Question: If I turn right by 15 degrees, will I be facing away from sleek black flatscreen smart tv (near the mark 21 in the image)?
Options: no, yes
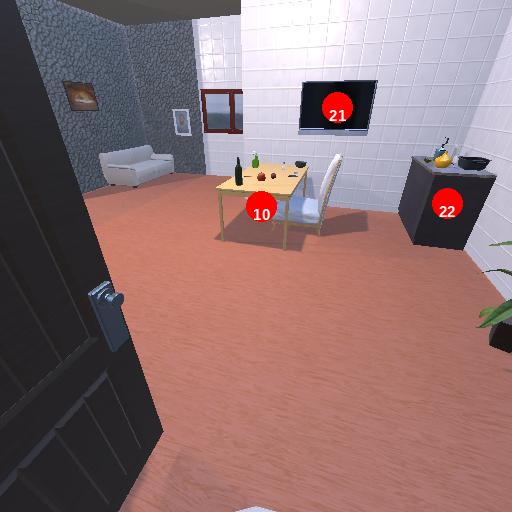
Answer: no